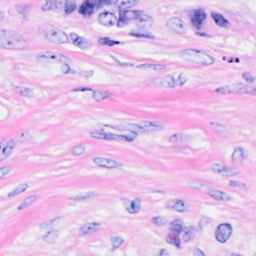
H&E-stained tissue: Breast